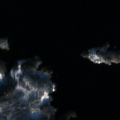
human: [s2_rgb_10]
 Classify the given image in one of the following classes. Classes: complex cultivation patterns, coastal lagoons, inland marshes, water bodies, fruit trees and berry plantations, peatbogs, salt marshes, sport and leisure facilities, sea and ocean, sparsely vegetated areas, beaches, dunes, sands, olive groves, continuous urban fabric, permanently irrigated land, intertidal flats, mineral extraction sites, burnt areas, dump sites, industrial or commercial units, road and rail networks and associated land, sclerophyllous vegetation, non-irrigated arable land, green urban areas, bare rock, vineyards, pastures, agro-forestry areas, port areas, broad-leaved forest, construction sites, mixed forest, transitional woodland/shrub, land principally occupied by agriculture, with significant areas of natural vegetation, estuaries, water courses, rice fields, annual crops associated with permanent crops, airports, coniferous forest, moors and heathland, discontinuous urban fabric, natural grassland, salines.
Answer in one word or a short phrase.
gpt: coniferous forest, mixed forest, water bodies